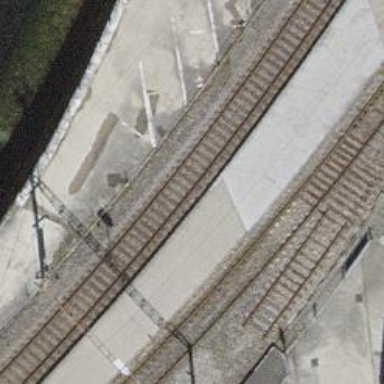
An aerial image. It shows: Platform edge at railway station.